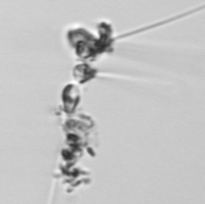
Label: Asterionellopsis_glacialis